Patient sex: M
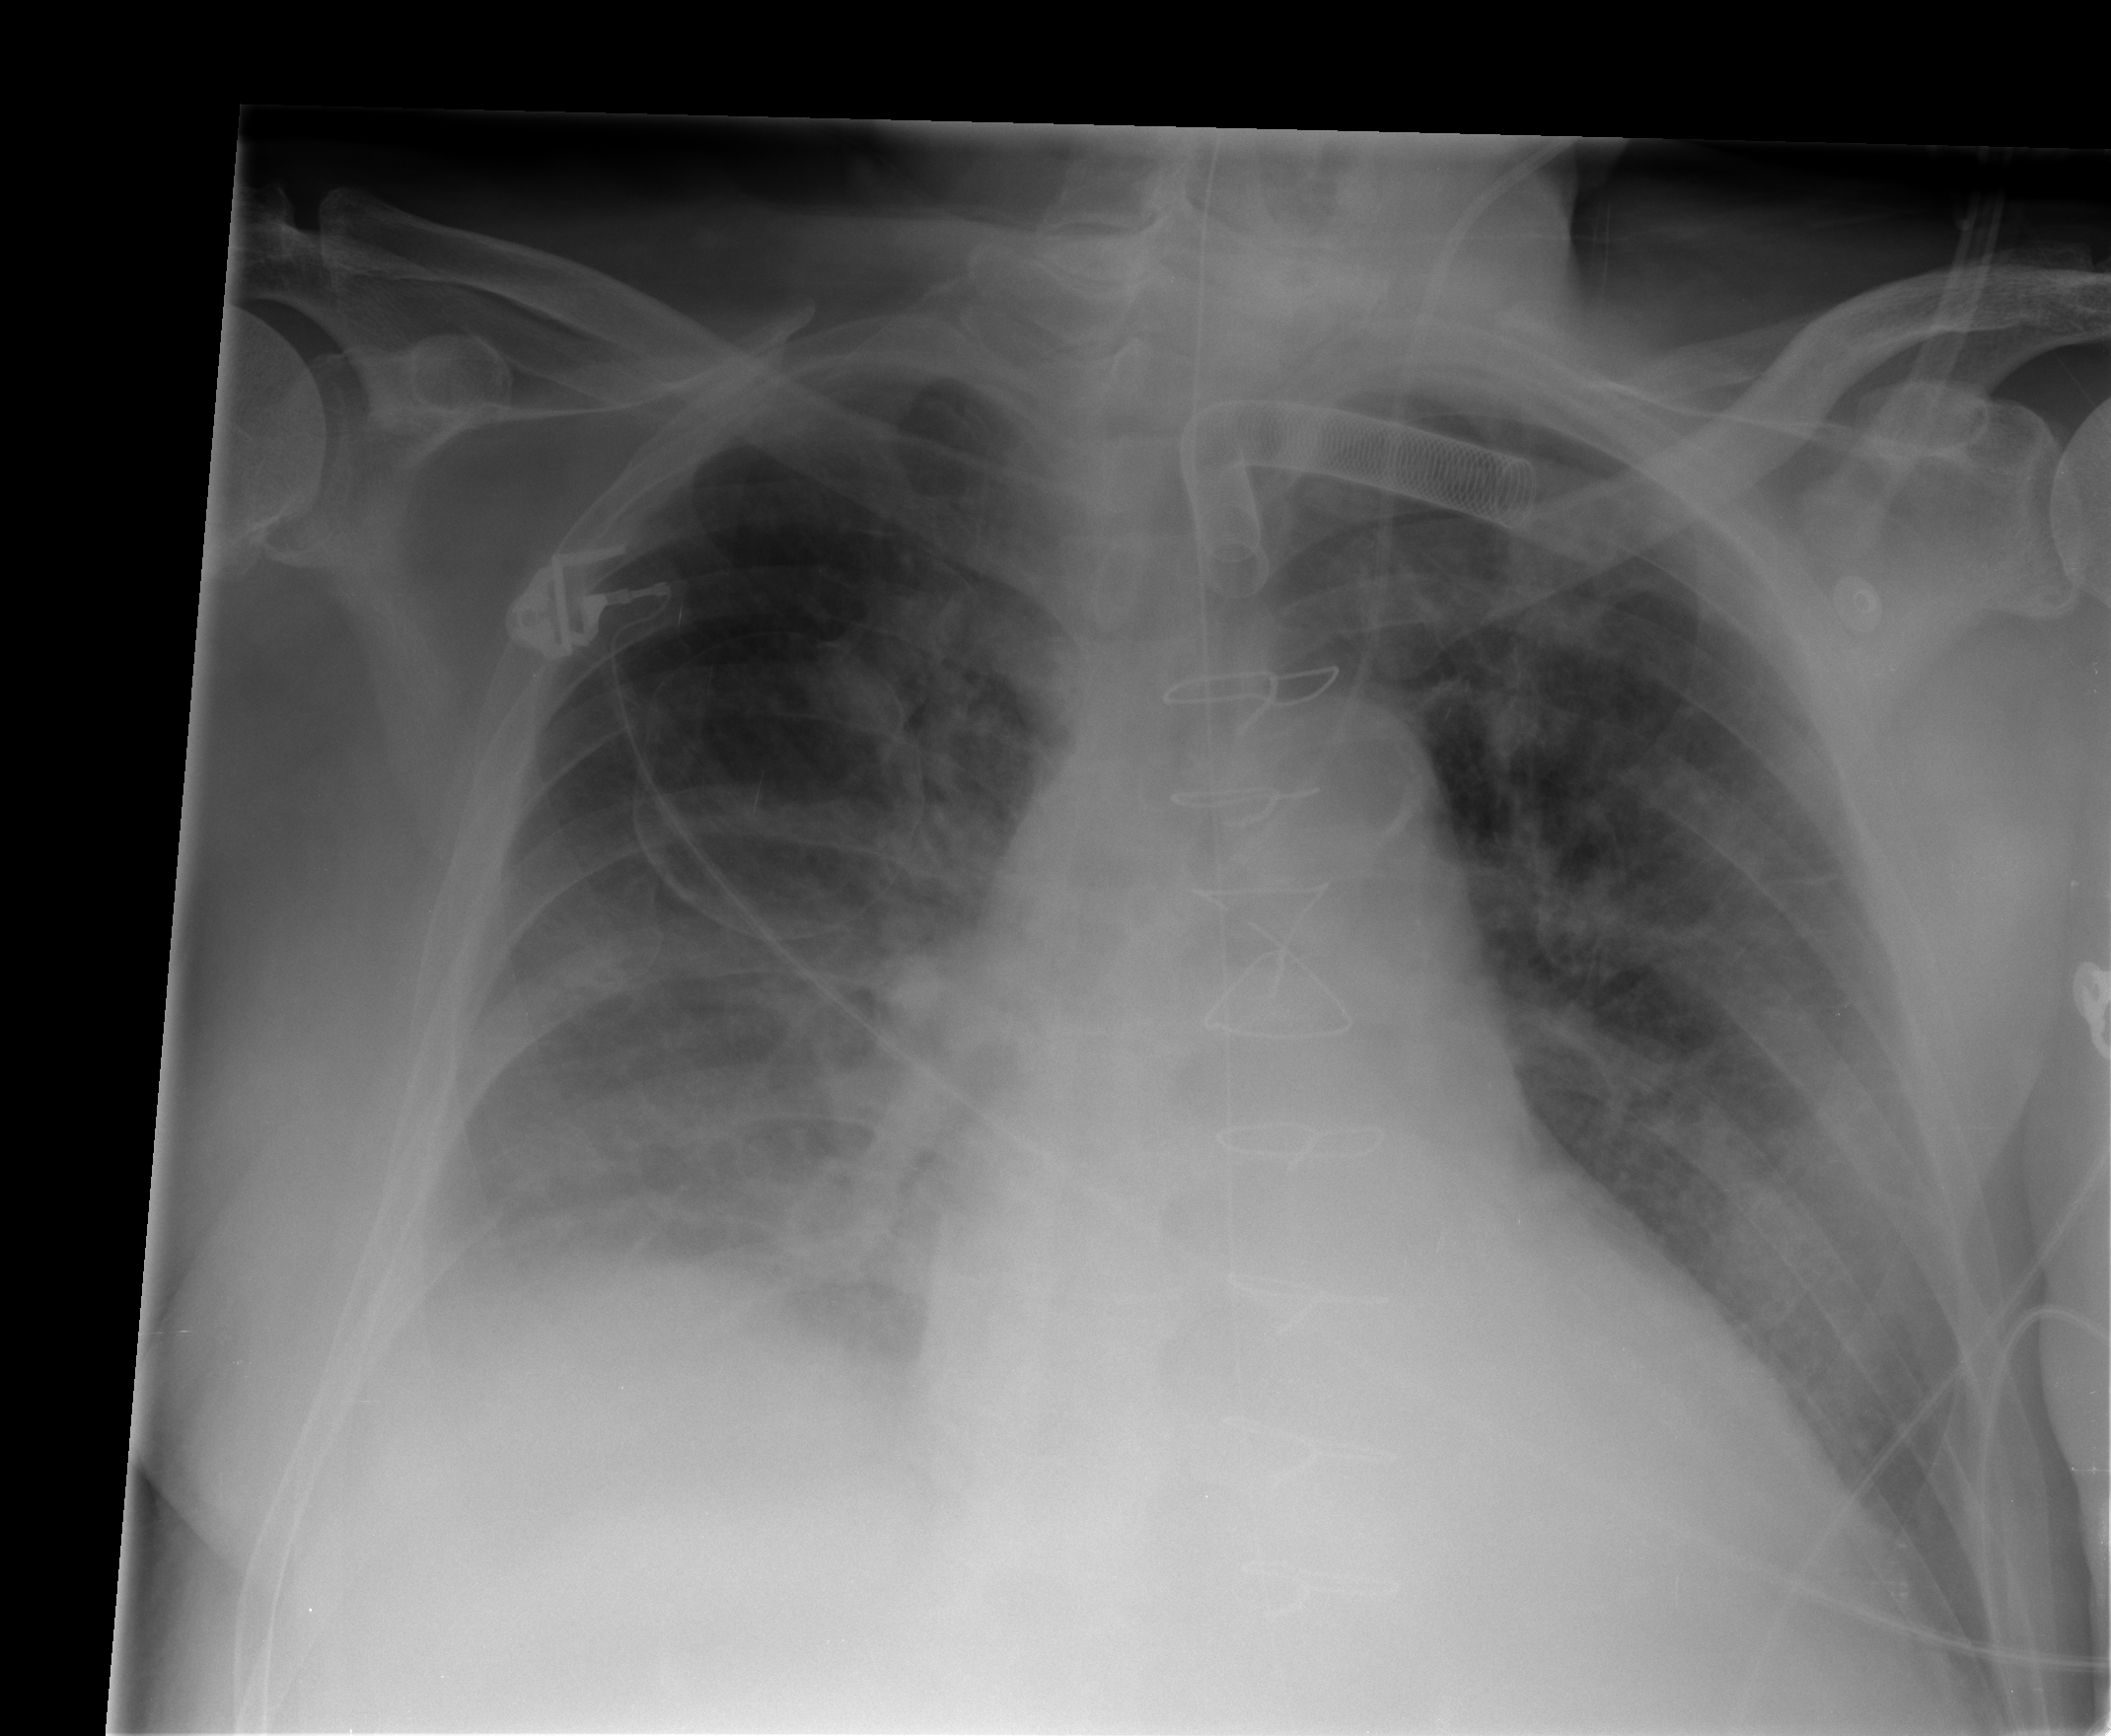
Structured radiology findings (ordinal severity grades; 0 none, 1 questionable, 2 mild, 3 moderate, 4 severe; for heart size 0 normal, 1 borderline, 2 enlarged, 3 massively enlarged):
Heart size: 2
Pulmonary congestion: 3
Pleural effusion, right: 2
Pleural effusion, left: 1
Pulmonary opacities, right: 2
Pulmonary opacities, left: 1
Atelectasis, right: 2
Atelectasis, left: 2